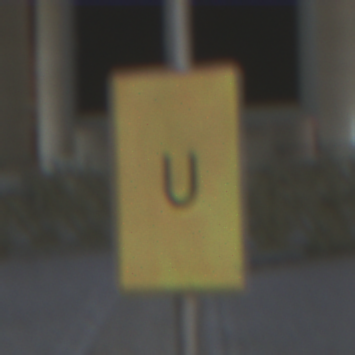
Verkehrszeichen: AnkuendigungOderFortsetzungUmleitungOhnePfeilsymbol
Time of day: Night
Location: Outdoor (Urban)
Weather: PartlyCloudy
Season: NotSpecified
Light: Artificial